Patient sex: F
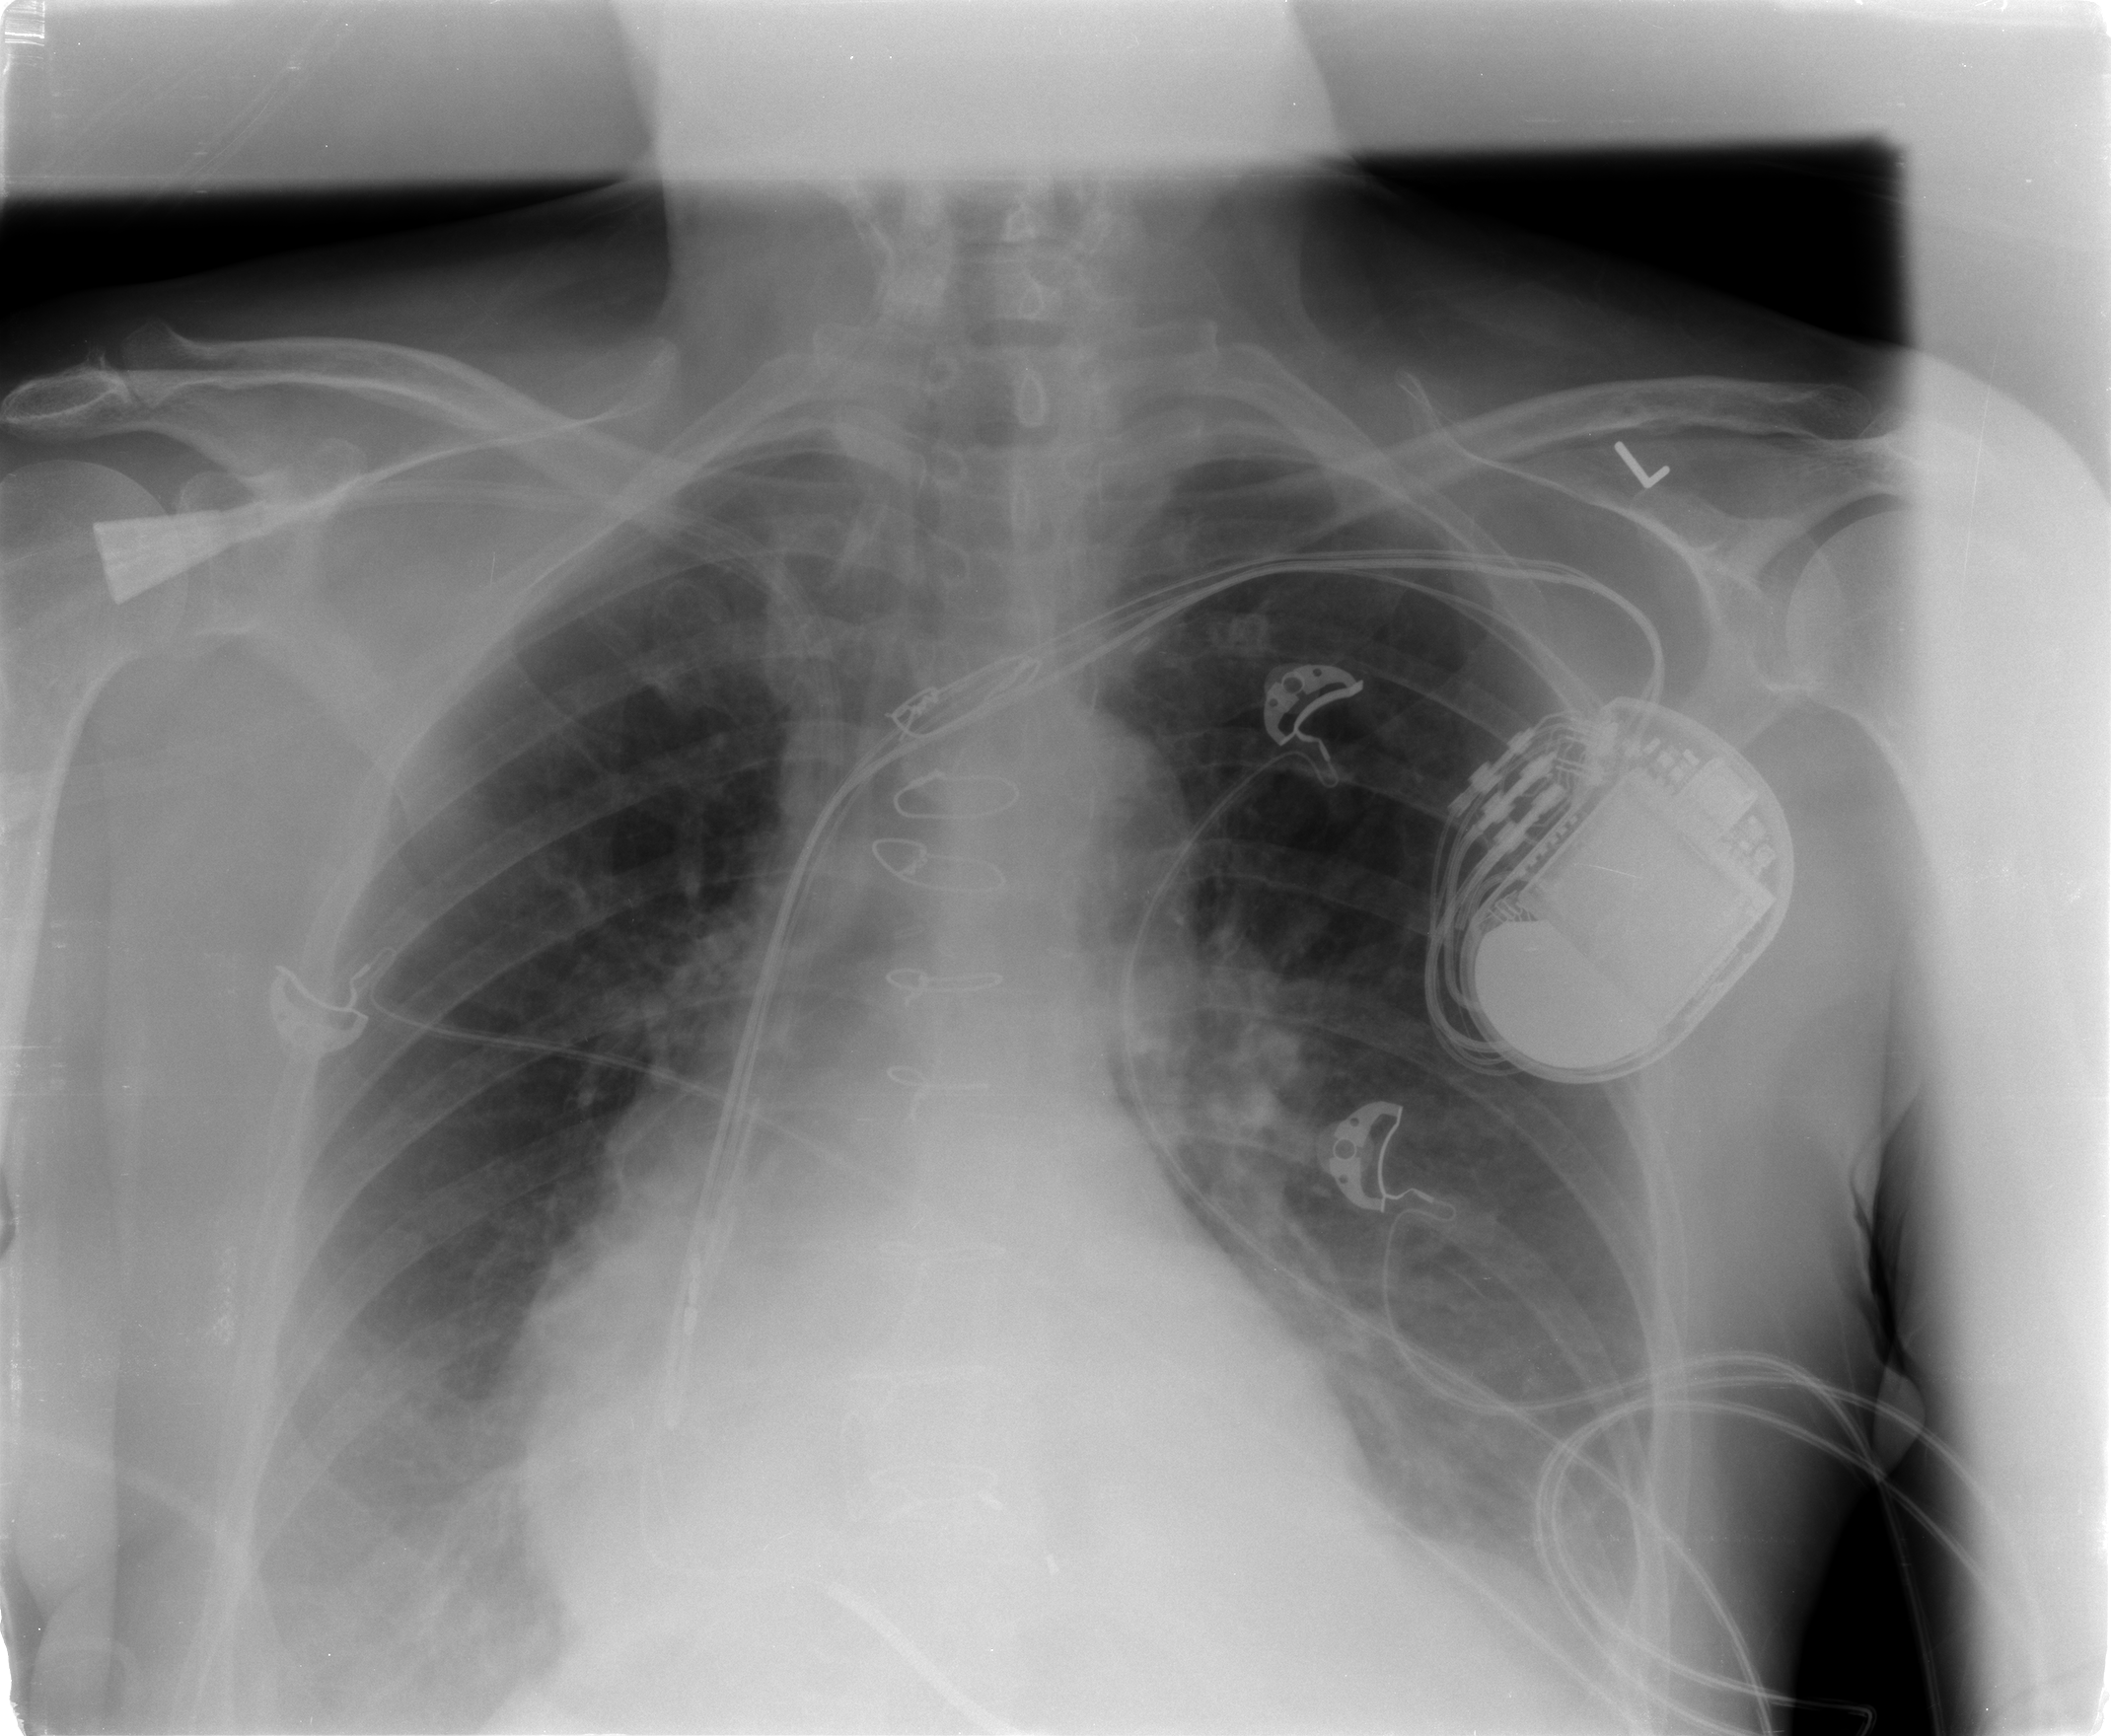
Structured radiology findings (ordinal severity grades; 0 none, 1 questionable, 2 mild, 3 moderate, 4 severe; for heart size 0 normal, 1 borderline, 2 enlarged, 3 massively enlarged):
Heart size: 2
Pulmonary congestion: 2
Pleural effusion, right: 2
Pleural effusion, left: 2
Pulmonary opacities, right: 0
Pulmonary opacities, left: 0
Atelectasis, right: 2
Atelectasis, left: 2